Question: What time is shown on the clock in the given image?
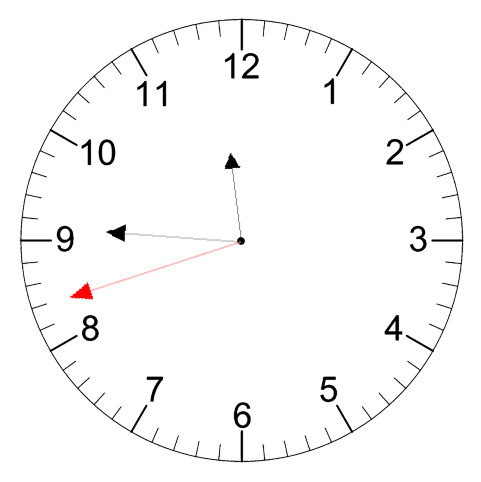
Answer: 11:45:42